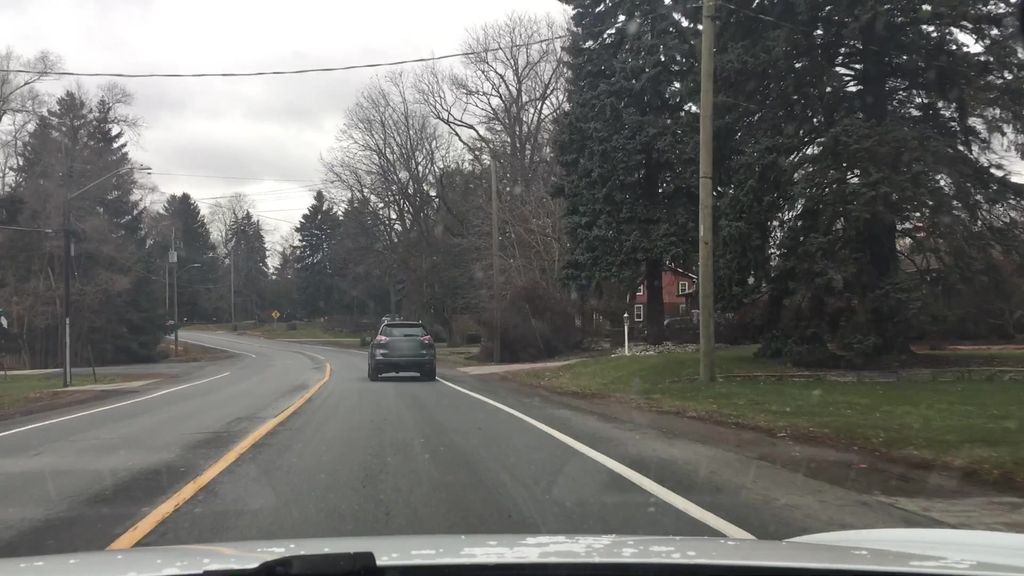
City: hamilton